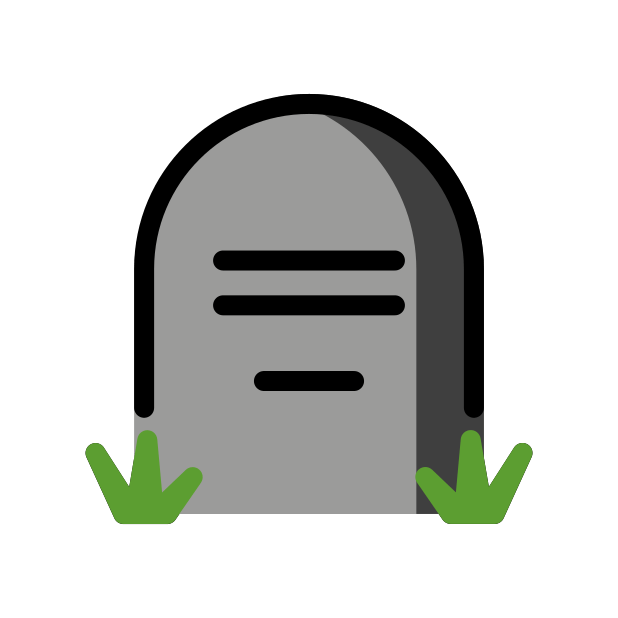
Emoji: 🪦
Name: headstone
Unicode: 0x1faa6